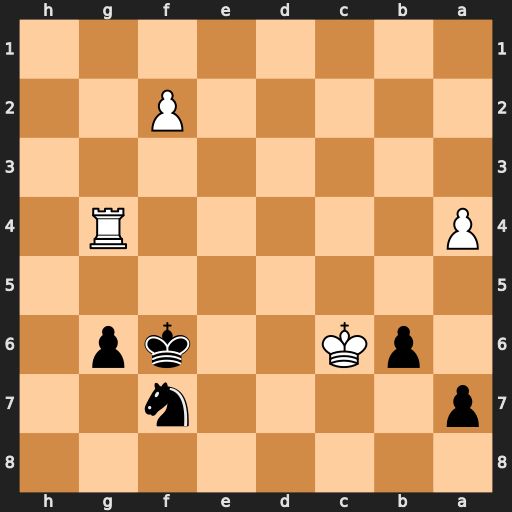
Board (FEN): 8/p4n2/1pK2kp1/8/P5R1/8/5P2/8
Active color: b
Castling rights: -
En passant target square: -
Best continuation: Ne5+ Kb7 Nxg4 Kxa7 b5 axb5 Nxf2